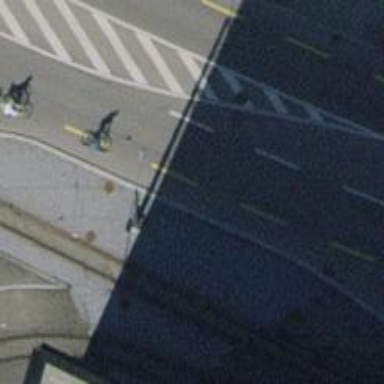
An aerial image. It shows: Secondary road with asphalt surface and separate sidewalks. There is designated lane for cyclists on both sides of the road.